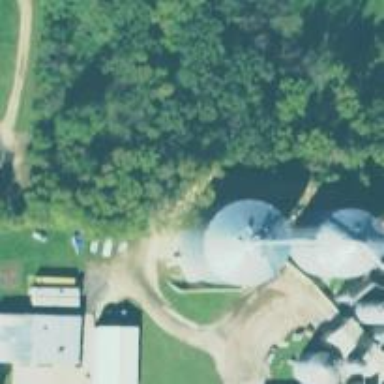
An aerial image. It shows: Silo.